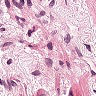
Metastatic tissue present: yes